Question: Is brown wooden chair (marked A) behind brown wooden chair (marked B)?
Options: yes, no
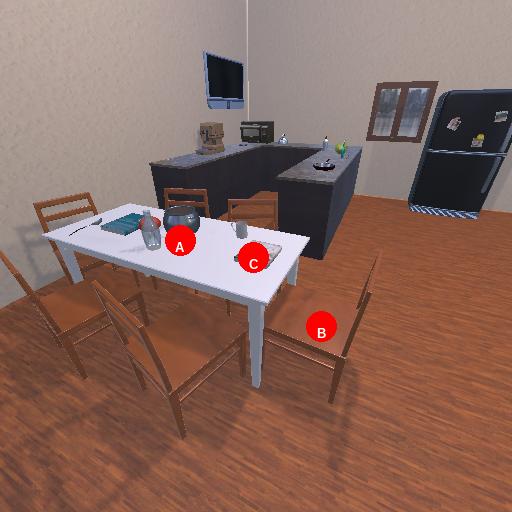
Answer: yes